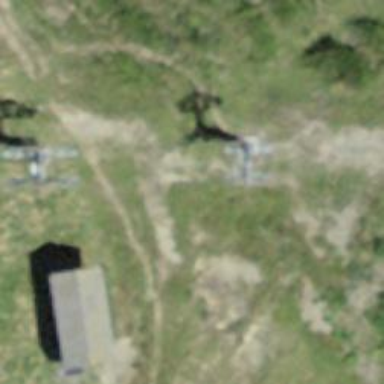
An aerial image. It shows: Pylon used for aerialway.